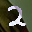
Label: 2